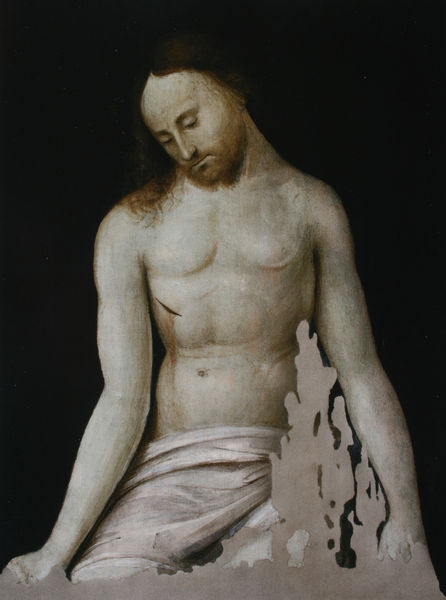
Titel: Toter Christus
Künstler: Jacopo De' Barbari
Standort: Venedig
Institution: Pinacoteca Civica
Schlagwörter: akt, dunkel, feuer, gemälde, gott, haut, kopf, körper, mann, nackt, schatten, schurz, umhang, weiß, wunde, sitzen, braun, brust, grau, haar, hell, hintergrund, licht, marmor, mund, nase, schwarz, stirn, blick, rose, rot, tuch, malerei, bart, arm, arme, augen, barock, blass, falten, gesicht, inkarnat, lang, leiche, mensch, tod, tot, trauer, vollbart, bild, hals, portrait, porträt, auge, haare, lange haare, sitzend, stoff, frontal, kontrast, lippen, renaissance, rosa, traurig, skulptur, statue, fläche, farbe, nacken, schaden, falte, muskeln, sitzt, gesenkt, nabel, bauch, plastik, bauchnabel, oberkörper, geschlossen, geneigt, unten, blut, lendentuch, flammen, plastisch, schnitt, stich, barthaar, unvollendet, flecken, fragment, kaputt, leintuch, christus, jesus, jesus christus, kreuzigung, narbe, wundmal, wundmale, fegefeuer, leid, leiden, schmerz, mittelalter, niedergeschlagen, bleich, zerstört, heilige, fresko, nas, dürer, gekreuzigt, verletzung, tafelbild, fahl, muskulatur, vorne, gekreuzigter, unvollständig, beschädigt, male, bauchmuskeln, seitenwunde, schmerzensmann, fehlstellen, cranach, leidend, gottessohn, arem, depression, leidender, end, anämisch, monichrom, wie immer jesus christus, brauenase